Aerial crown-view tile of a tropical tree (Barro Colorado Island, Panama), acquired 20250715:
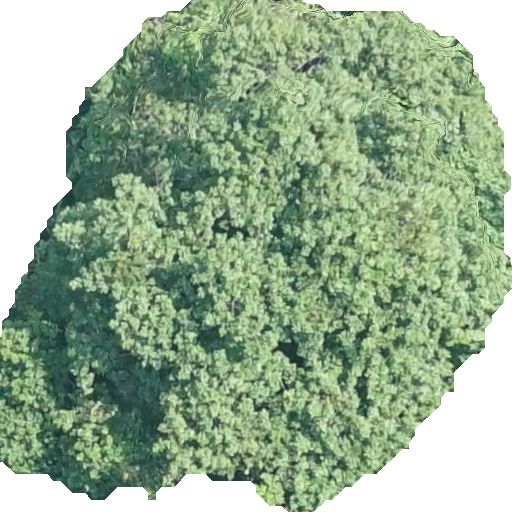
Species: Andira inermis
GBIF accepted scientific name: Andira inermis
Crown area: 303.71 m²